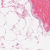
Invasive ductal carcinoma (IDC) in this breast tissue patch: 0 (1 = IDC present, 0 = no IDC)